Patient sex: M
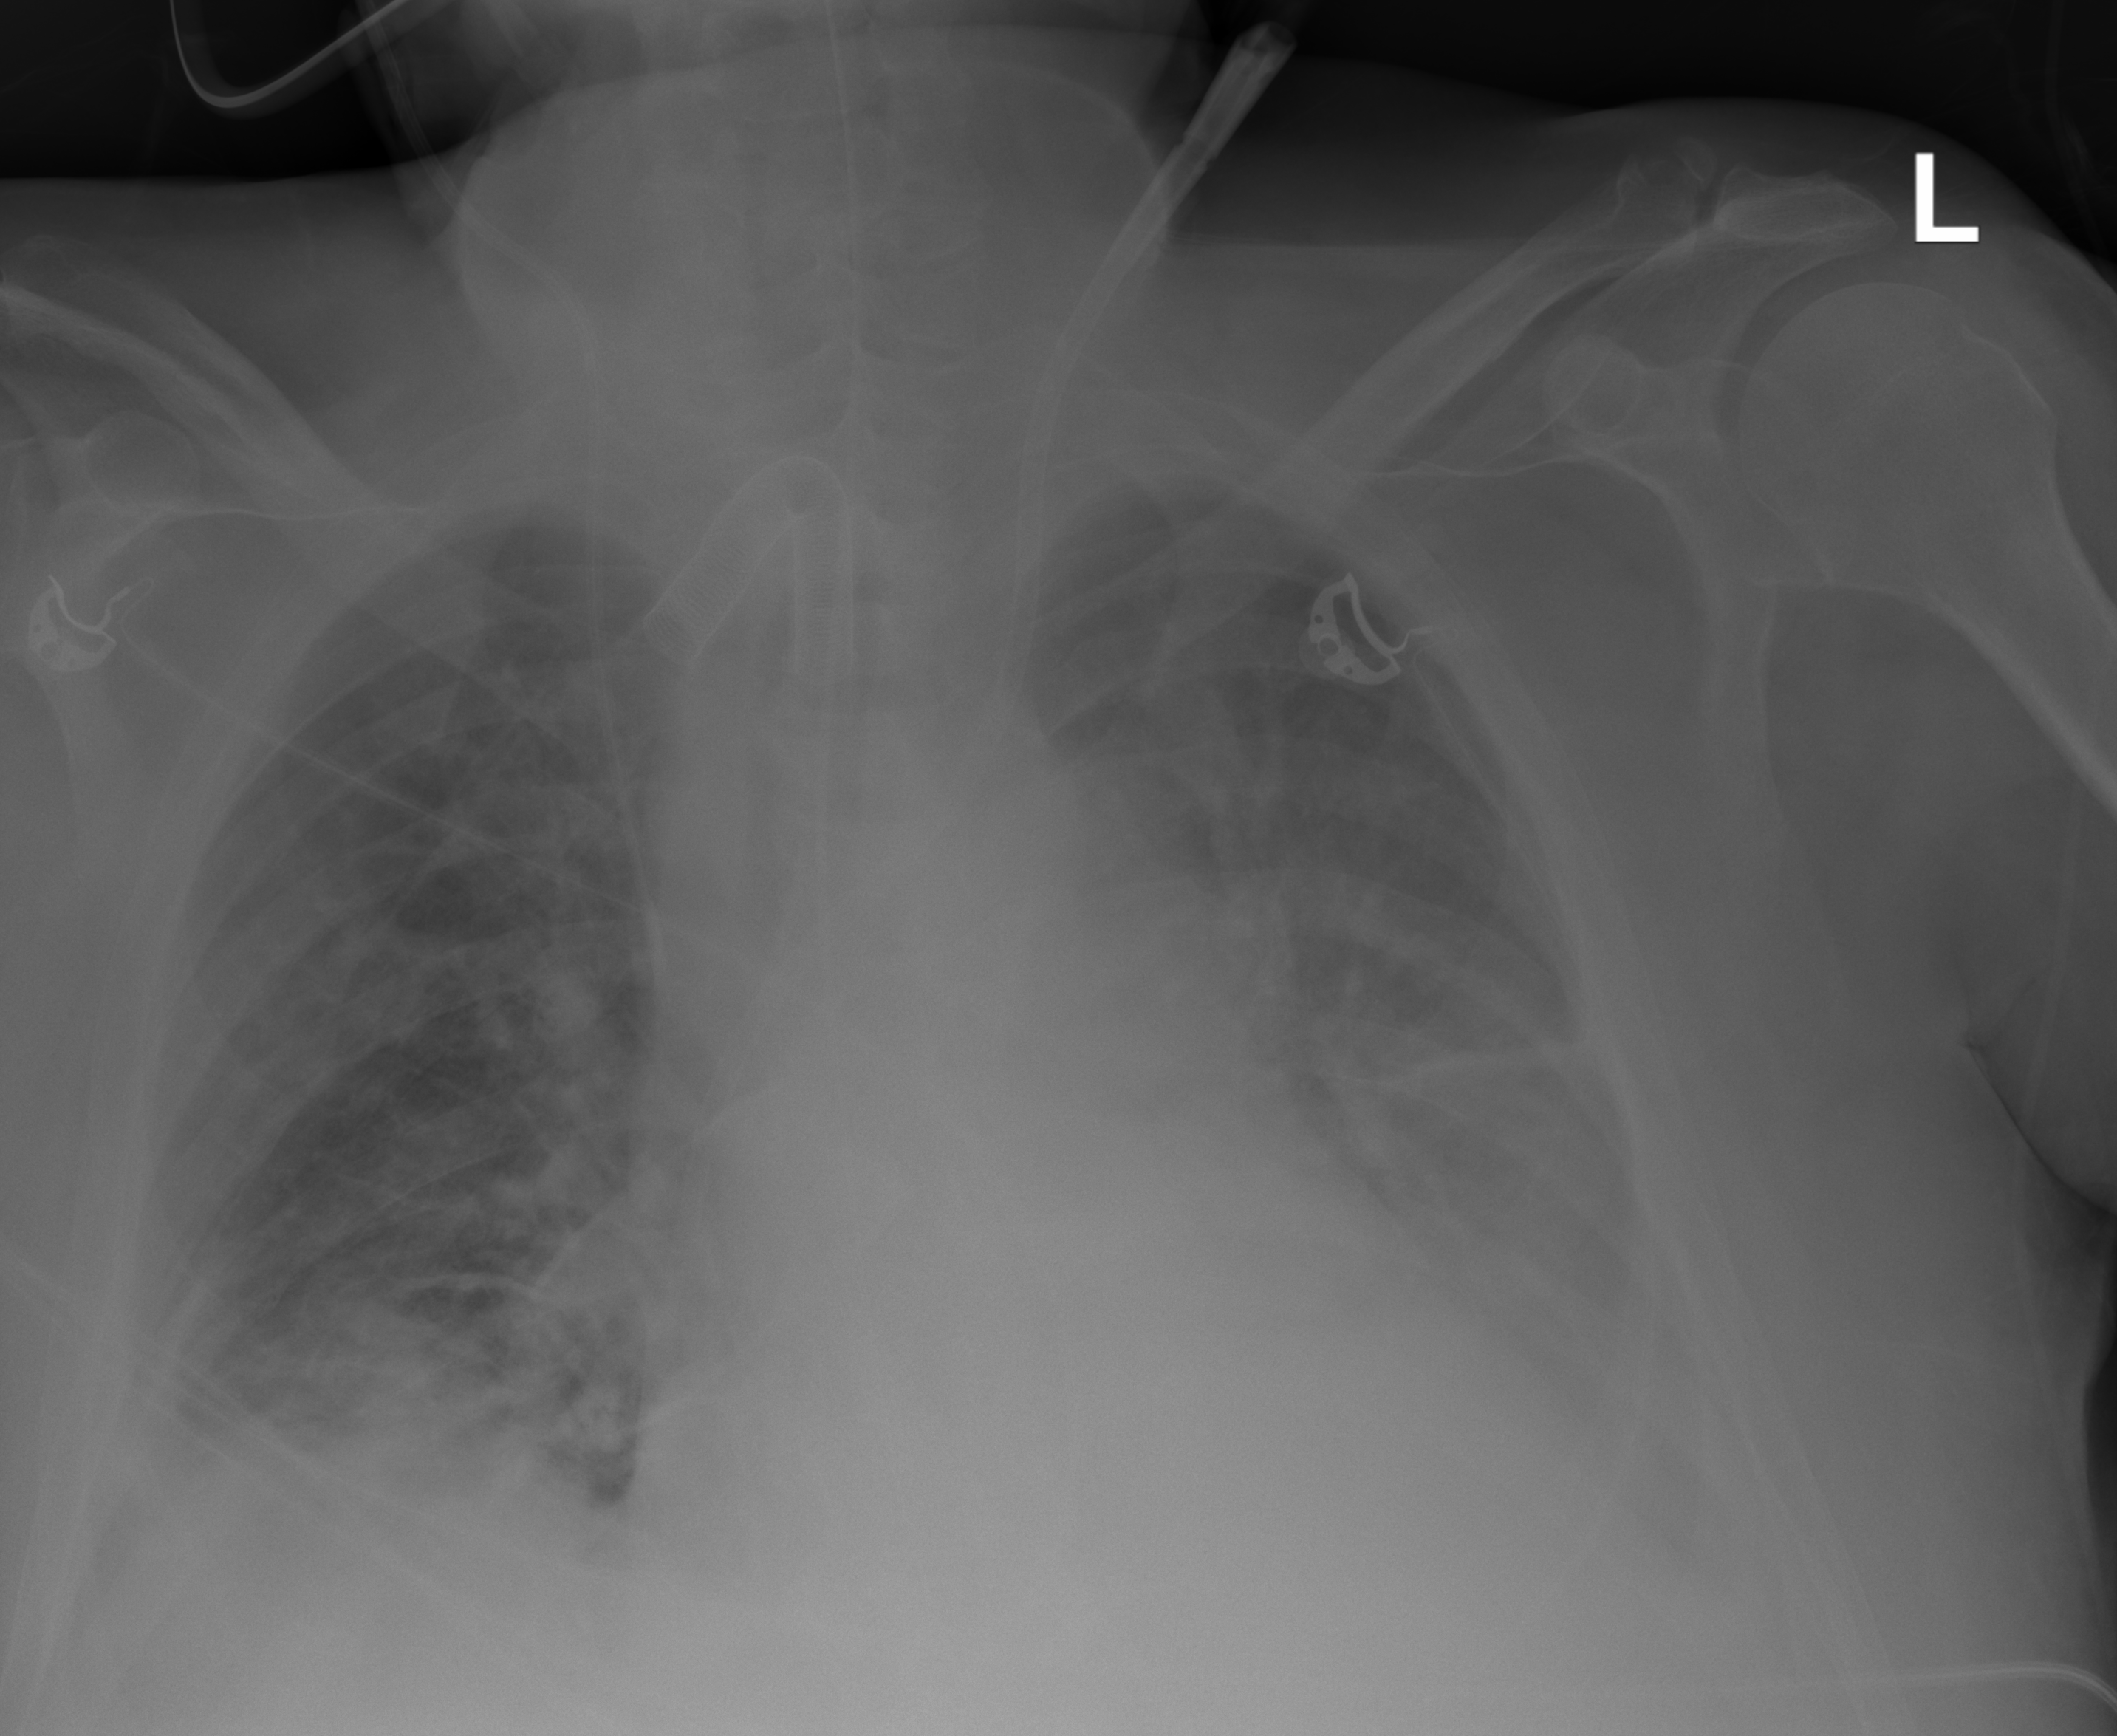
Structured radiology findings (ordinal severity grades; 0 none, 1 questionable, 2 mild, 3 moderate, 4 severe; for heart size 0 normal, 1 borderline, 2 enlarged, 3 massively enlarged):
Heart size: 2
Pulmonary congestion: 2
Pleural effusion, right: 1
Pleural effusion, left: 3
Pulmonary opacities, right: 1
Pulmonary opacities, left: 1
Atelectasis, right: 1
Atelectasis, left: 2